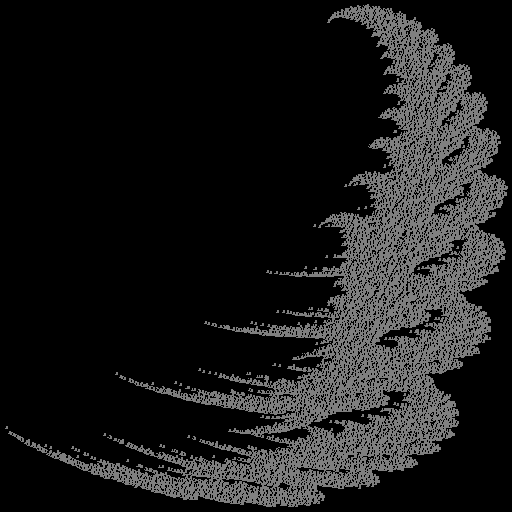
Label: snowdrift